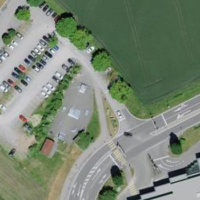
EUNIS habitat code: 57
Species observed at this site:
Ajuga reptans